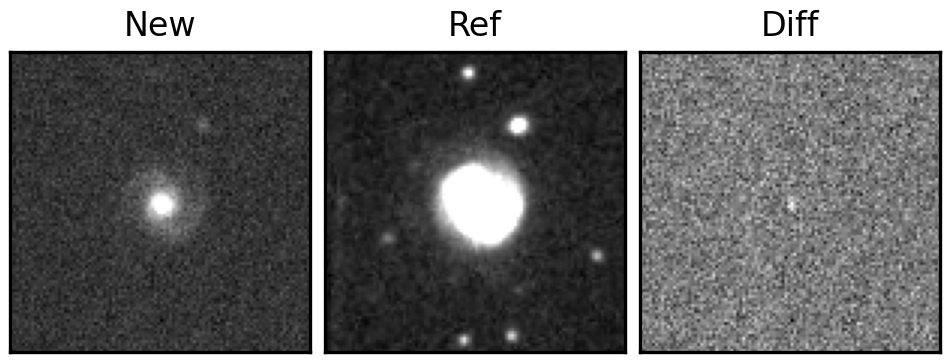
Label: real